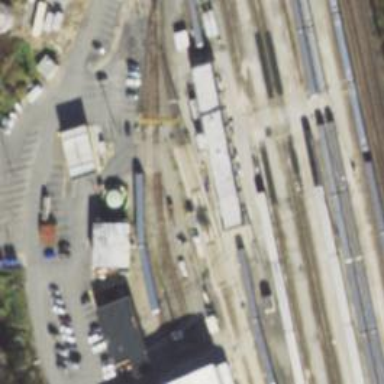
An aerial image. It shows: Electrified railway yard with rail tracks.